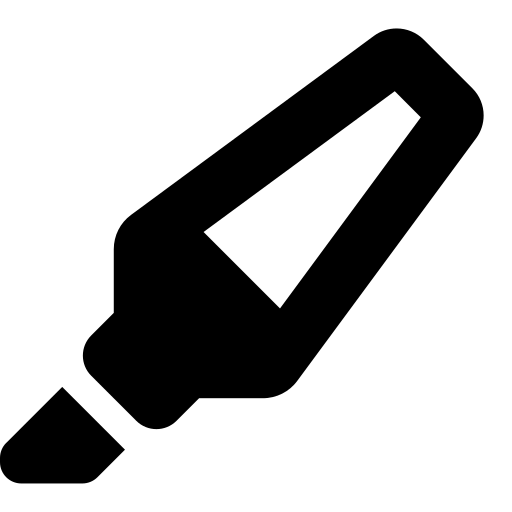
Tags: icon, FontAwesome, fa-icon, solid, highlighter